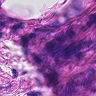
Metastatic tissue present: yes